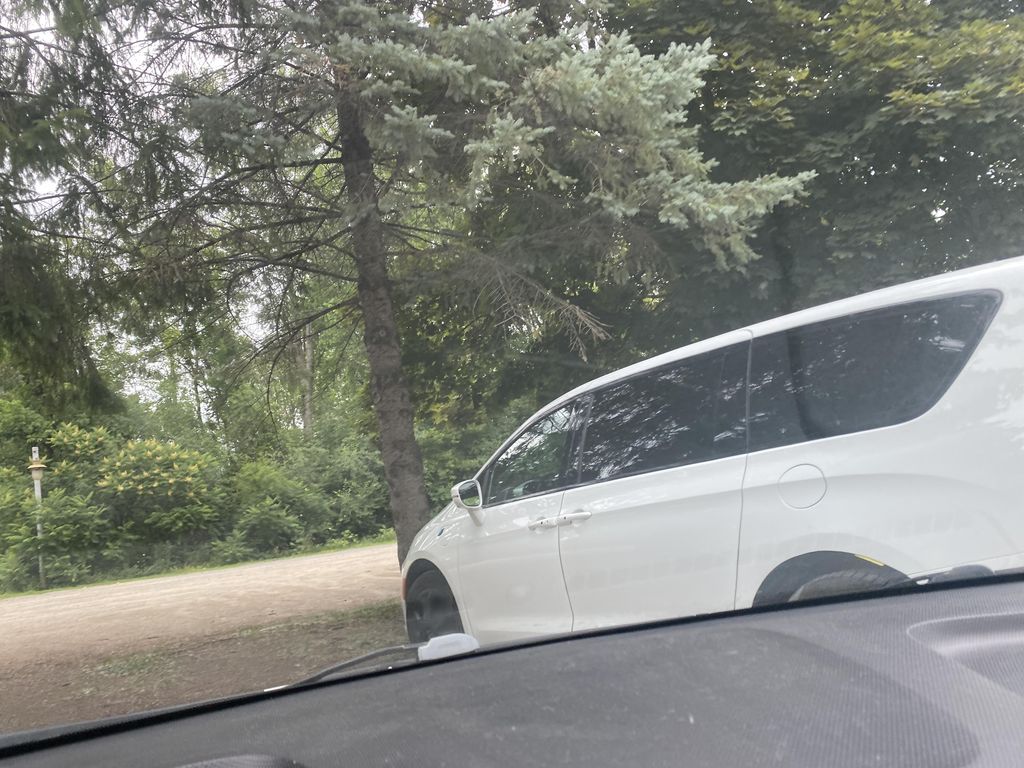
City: montreal